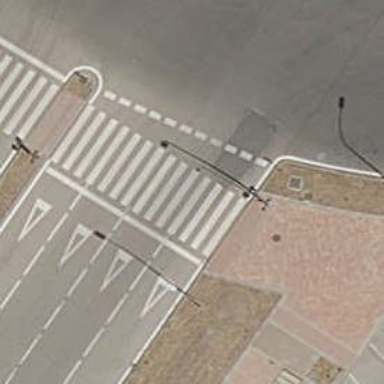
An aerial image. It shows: Uncontrolled crossing with traffic signals.